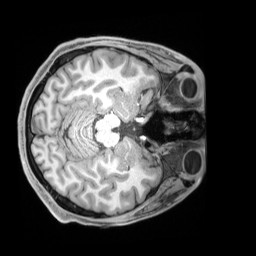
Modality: T1w
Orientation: axial
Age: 23
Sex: male
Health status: ill
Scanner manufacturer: siemens
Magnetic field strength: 3 T
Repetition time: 2.2 s
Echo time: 0.00218 s